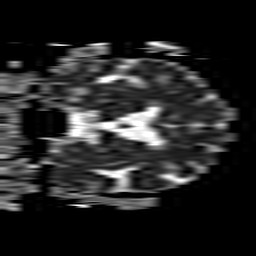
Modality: ADC
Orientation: coronal
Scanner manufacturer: philips
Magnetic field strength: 1.5 T
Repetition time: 3.395 s
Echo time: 0.06922 s